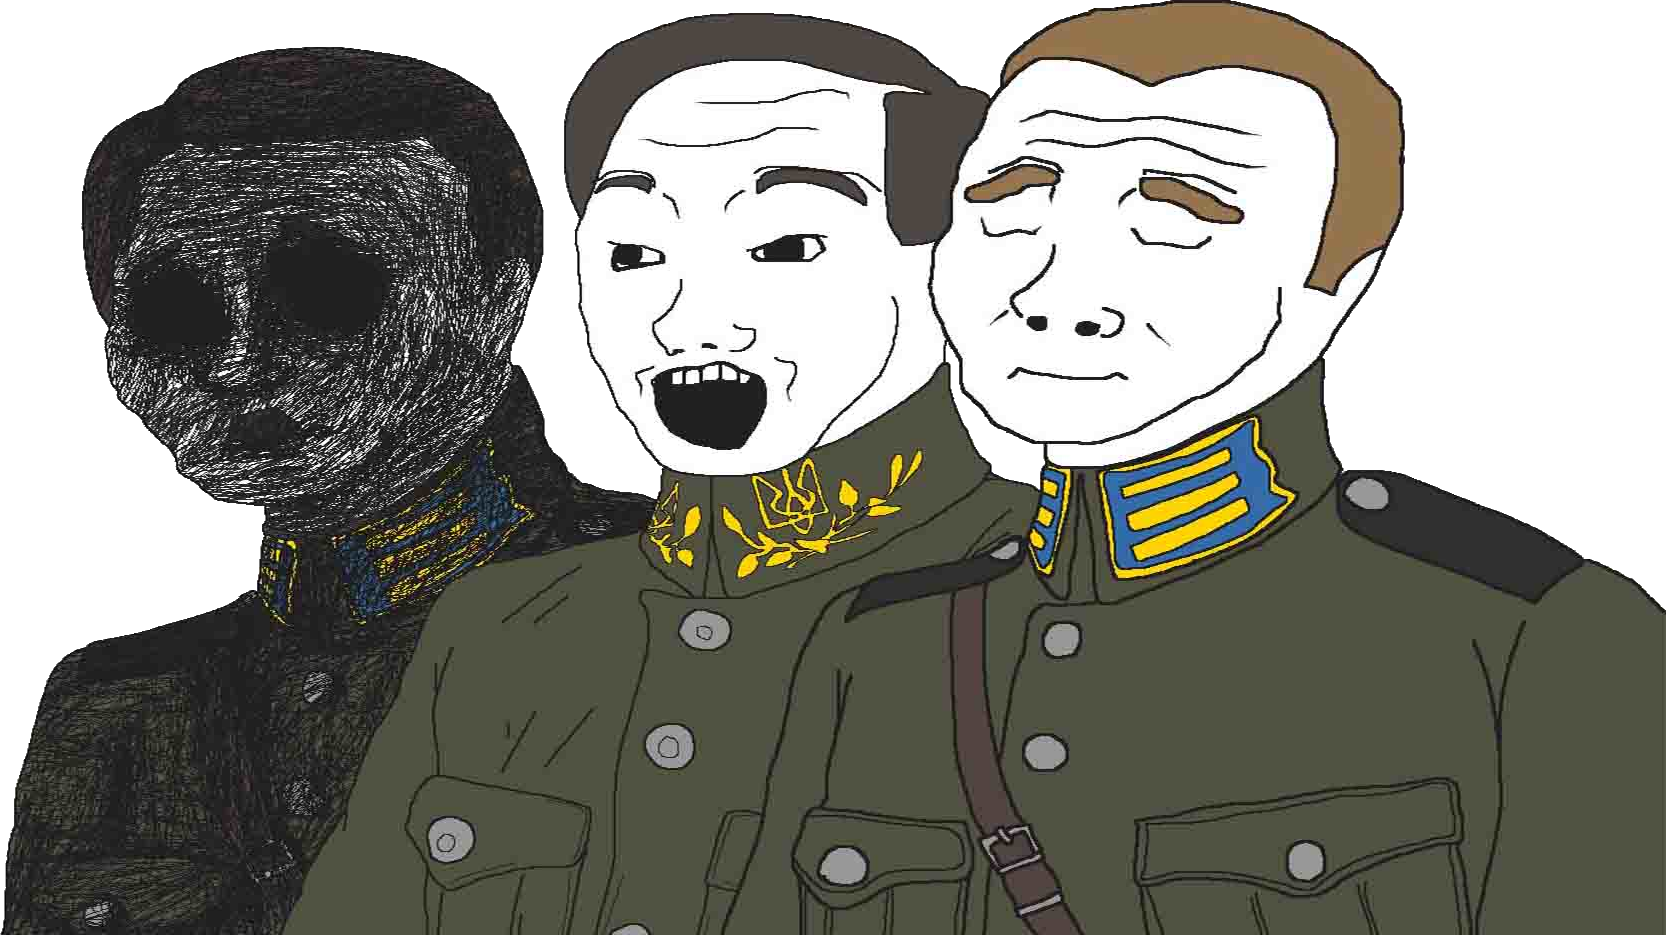
Label: 5_Withered_Wojak